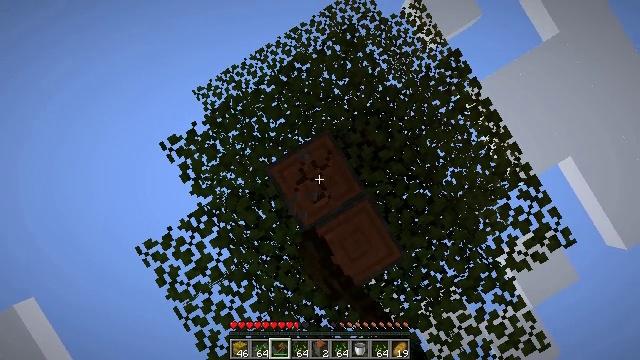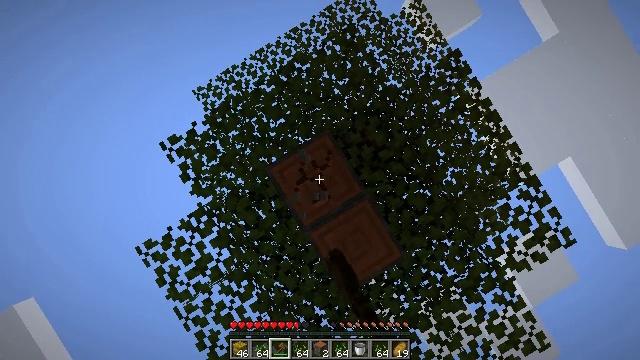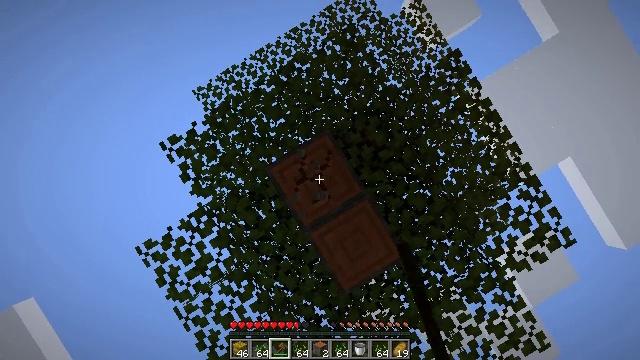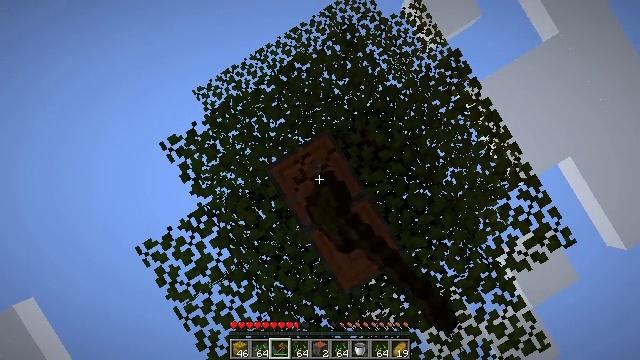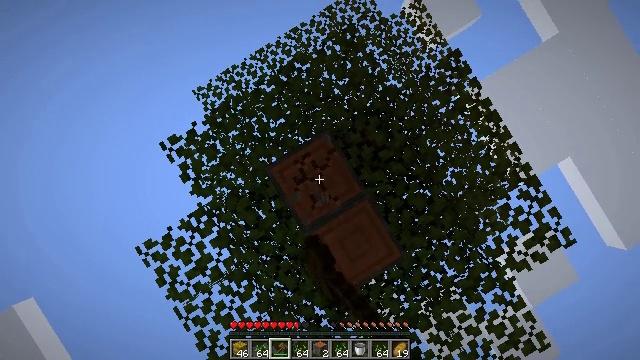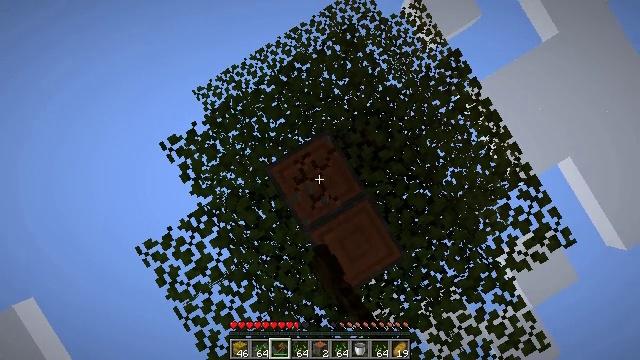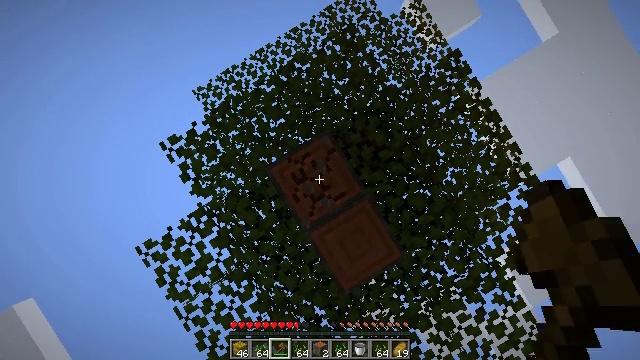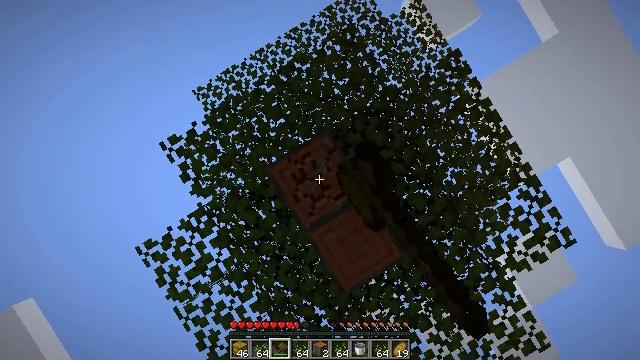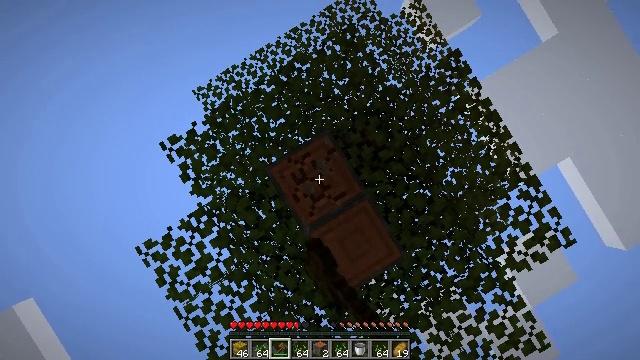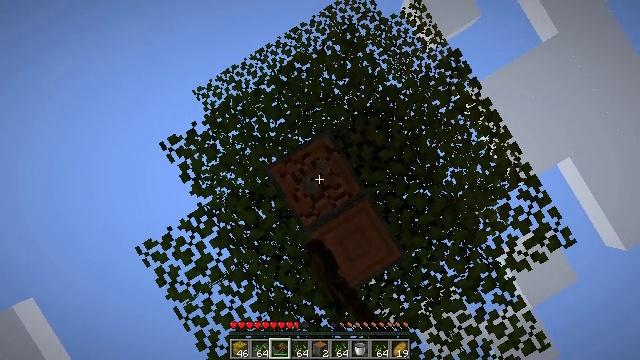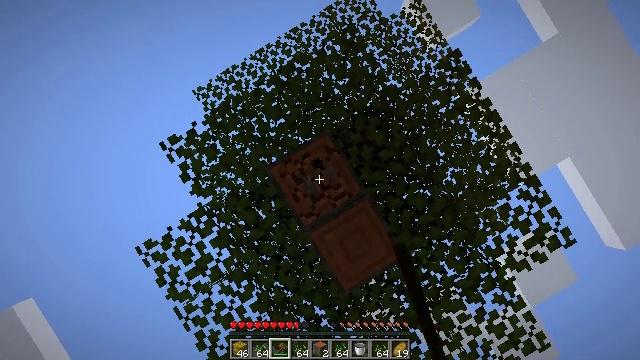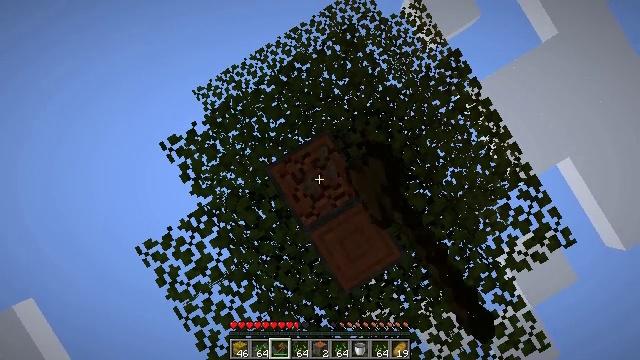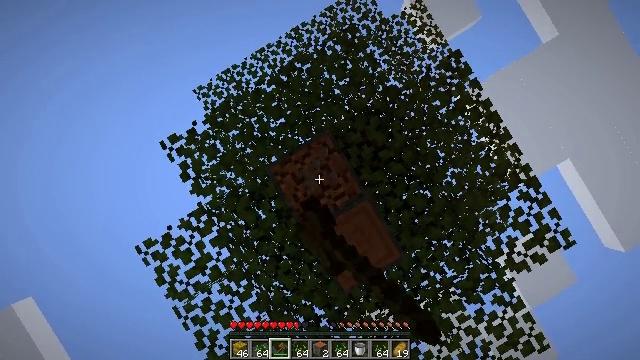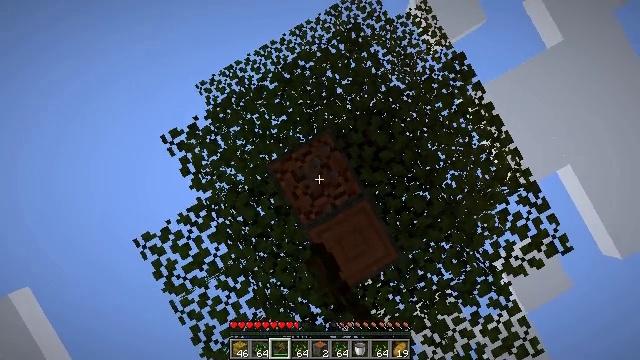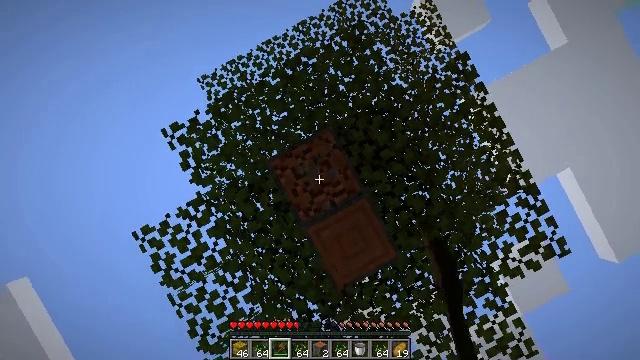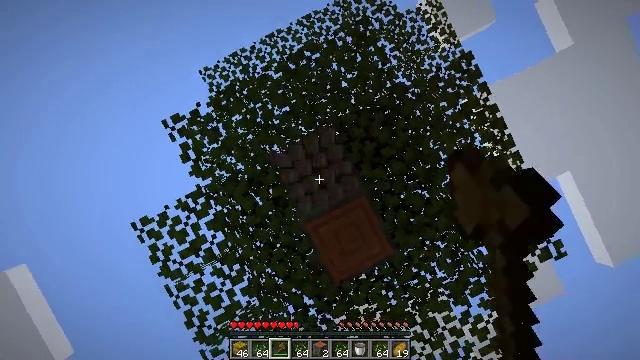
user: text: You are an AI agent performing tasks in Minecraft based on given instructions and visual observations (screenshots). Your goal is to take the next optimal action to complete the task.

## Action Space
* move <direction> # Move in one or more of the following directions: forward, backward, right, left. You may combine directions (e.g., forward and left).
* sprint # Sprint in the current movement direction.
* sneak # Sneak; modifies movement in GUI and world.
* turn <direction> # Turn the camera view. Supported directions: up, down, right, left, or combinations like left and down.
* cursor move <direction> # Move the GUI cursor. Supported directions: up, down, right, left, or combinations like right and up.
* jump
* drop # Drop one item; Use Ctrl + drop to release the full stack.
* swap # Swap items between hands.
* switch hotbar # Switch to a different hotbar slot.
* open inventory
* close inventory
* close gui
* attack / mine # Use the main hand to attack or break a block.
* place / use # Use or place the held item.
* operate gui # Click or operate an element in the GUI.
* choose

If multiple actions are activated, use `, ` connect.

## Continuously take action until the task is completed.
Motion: motion action
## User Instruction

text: Gather the acacia log for building.
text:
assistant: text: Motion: attack / mine
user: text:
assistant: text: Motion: attack / mine
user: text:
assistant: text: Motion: attack / mine
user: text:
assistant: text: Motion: attack / mine
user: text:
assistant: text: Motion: attack / mine
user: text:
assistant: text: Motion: attack / mine
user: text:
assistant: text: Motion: attack / mine
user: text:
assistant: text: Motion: attack / mine
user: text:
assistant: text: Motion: attack / mine
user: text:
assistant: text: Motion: attack / mine
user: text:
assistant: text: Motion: attack / mine
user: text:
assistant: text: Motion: attack / mine
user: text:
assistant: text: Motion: turn right, attack / mine
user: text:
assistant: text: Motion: turn right, attack / mine
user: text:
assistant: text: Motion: turn right, attack / mine
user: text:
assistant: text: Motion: turn right and down, attack / mine
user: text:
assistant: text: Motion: turn right and down, attack / mine
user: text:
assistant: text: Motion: turn right and down, attack / mine
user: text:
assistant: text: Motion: turn right and down, attack / mine
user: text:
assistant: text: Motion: turn right, attack / mine
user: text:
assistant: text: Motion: turn right and down, attack / mine
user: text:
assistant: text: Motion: turn right and down, attack / mine
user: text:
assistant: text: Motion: attack / mine
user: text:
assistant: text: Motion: attack / mine
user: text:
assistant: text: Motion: attack / mine
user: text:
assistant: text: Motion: attack / mine
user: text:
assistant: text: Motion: attack / mine
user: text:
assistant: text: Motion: attack / mine
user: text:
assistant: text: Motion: attack / mine
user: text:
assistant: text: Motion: attack / mine